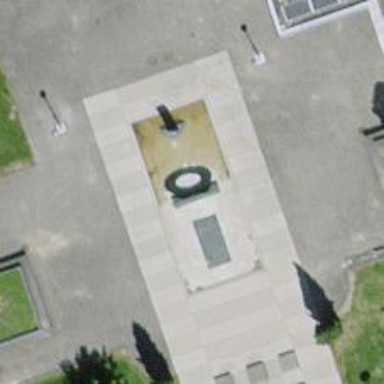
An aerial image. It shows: Fountain.